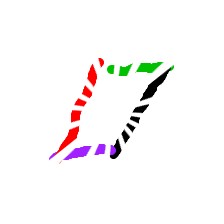
Shape: parallelogram